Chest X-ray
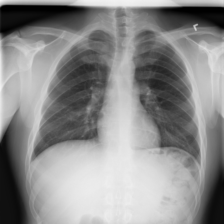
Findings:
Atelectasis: negative
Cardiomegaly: negative
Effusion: negative
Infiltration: negative
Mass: negative
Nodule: negative
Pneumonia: negative
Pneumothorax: negative
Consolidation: negative
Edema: negative
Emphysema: negative
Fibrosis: negative
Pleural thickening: negative
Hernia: negative